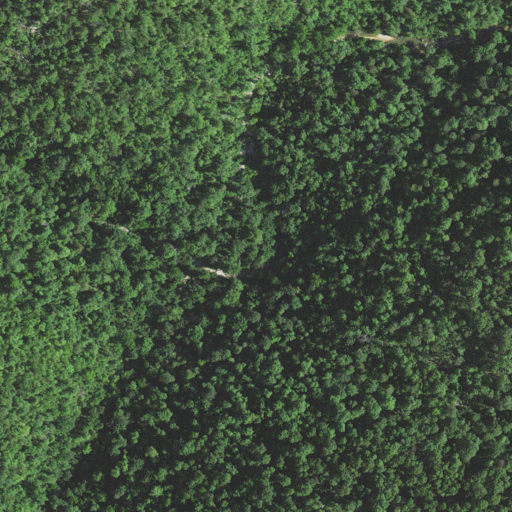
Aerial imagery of valley in Arkansas named Coldwater Hollow containing deciduous forest and mixed forest